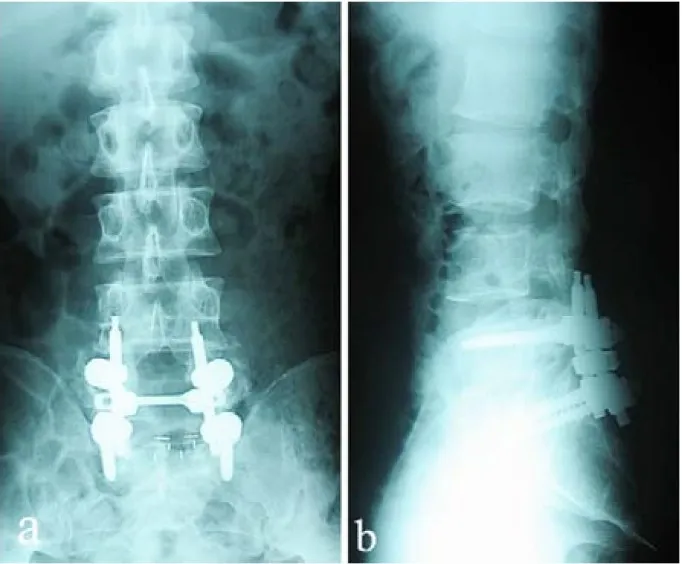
Two-year follow-up radiographs.
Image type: radiology (x_ray)